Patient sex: F
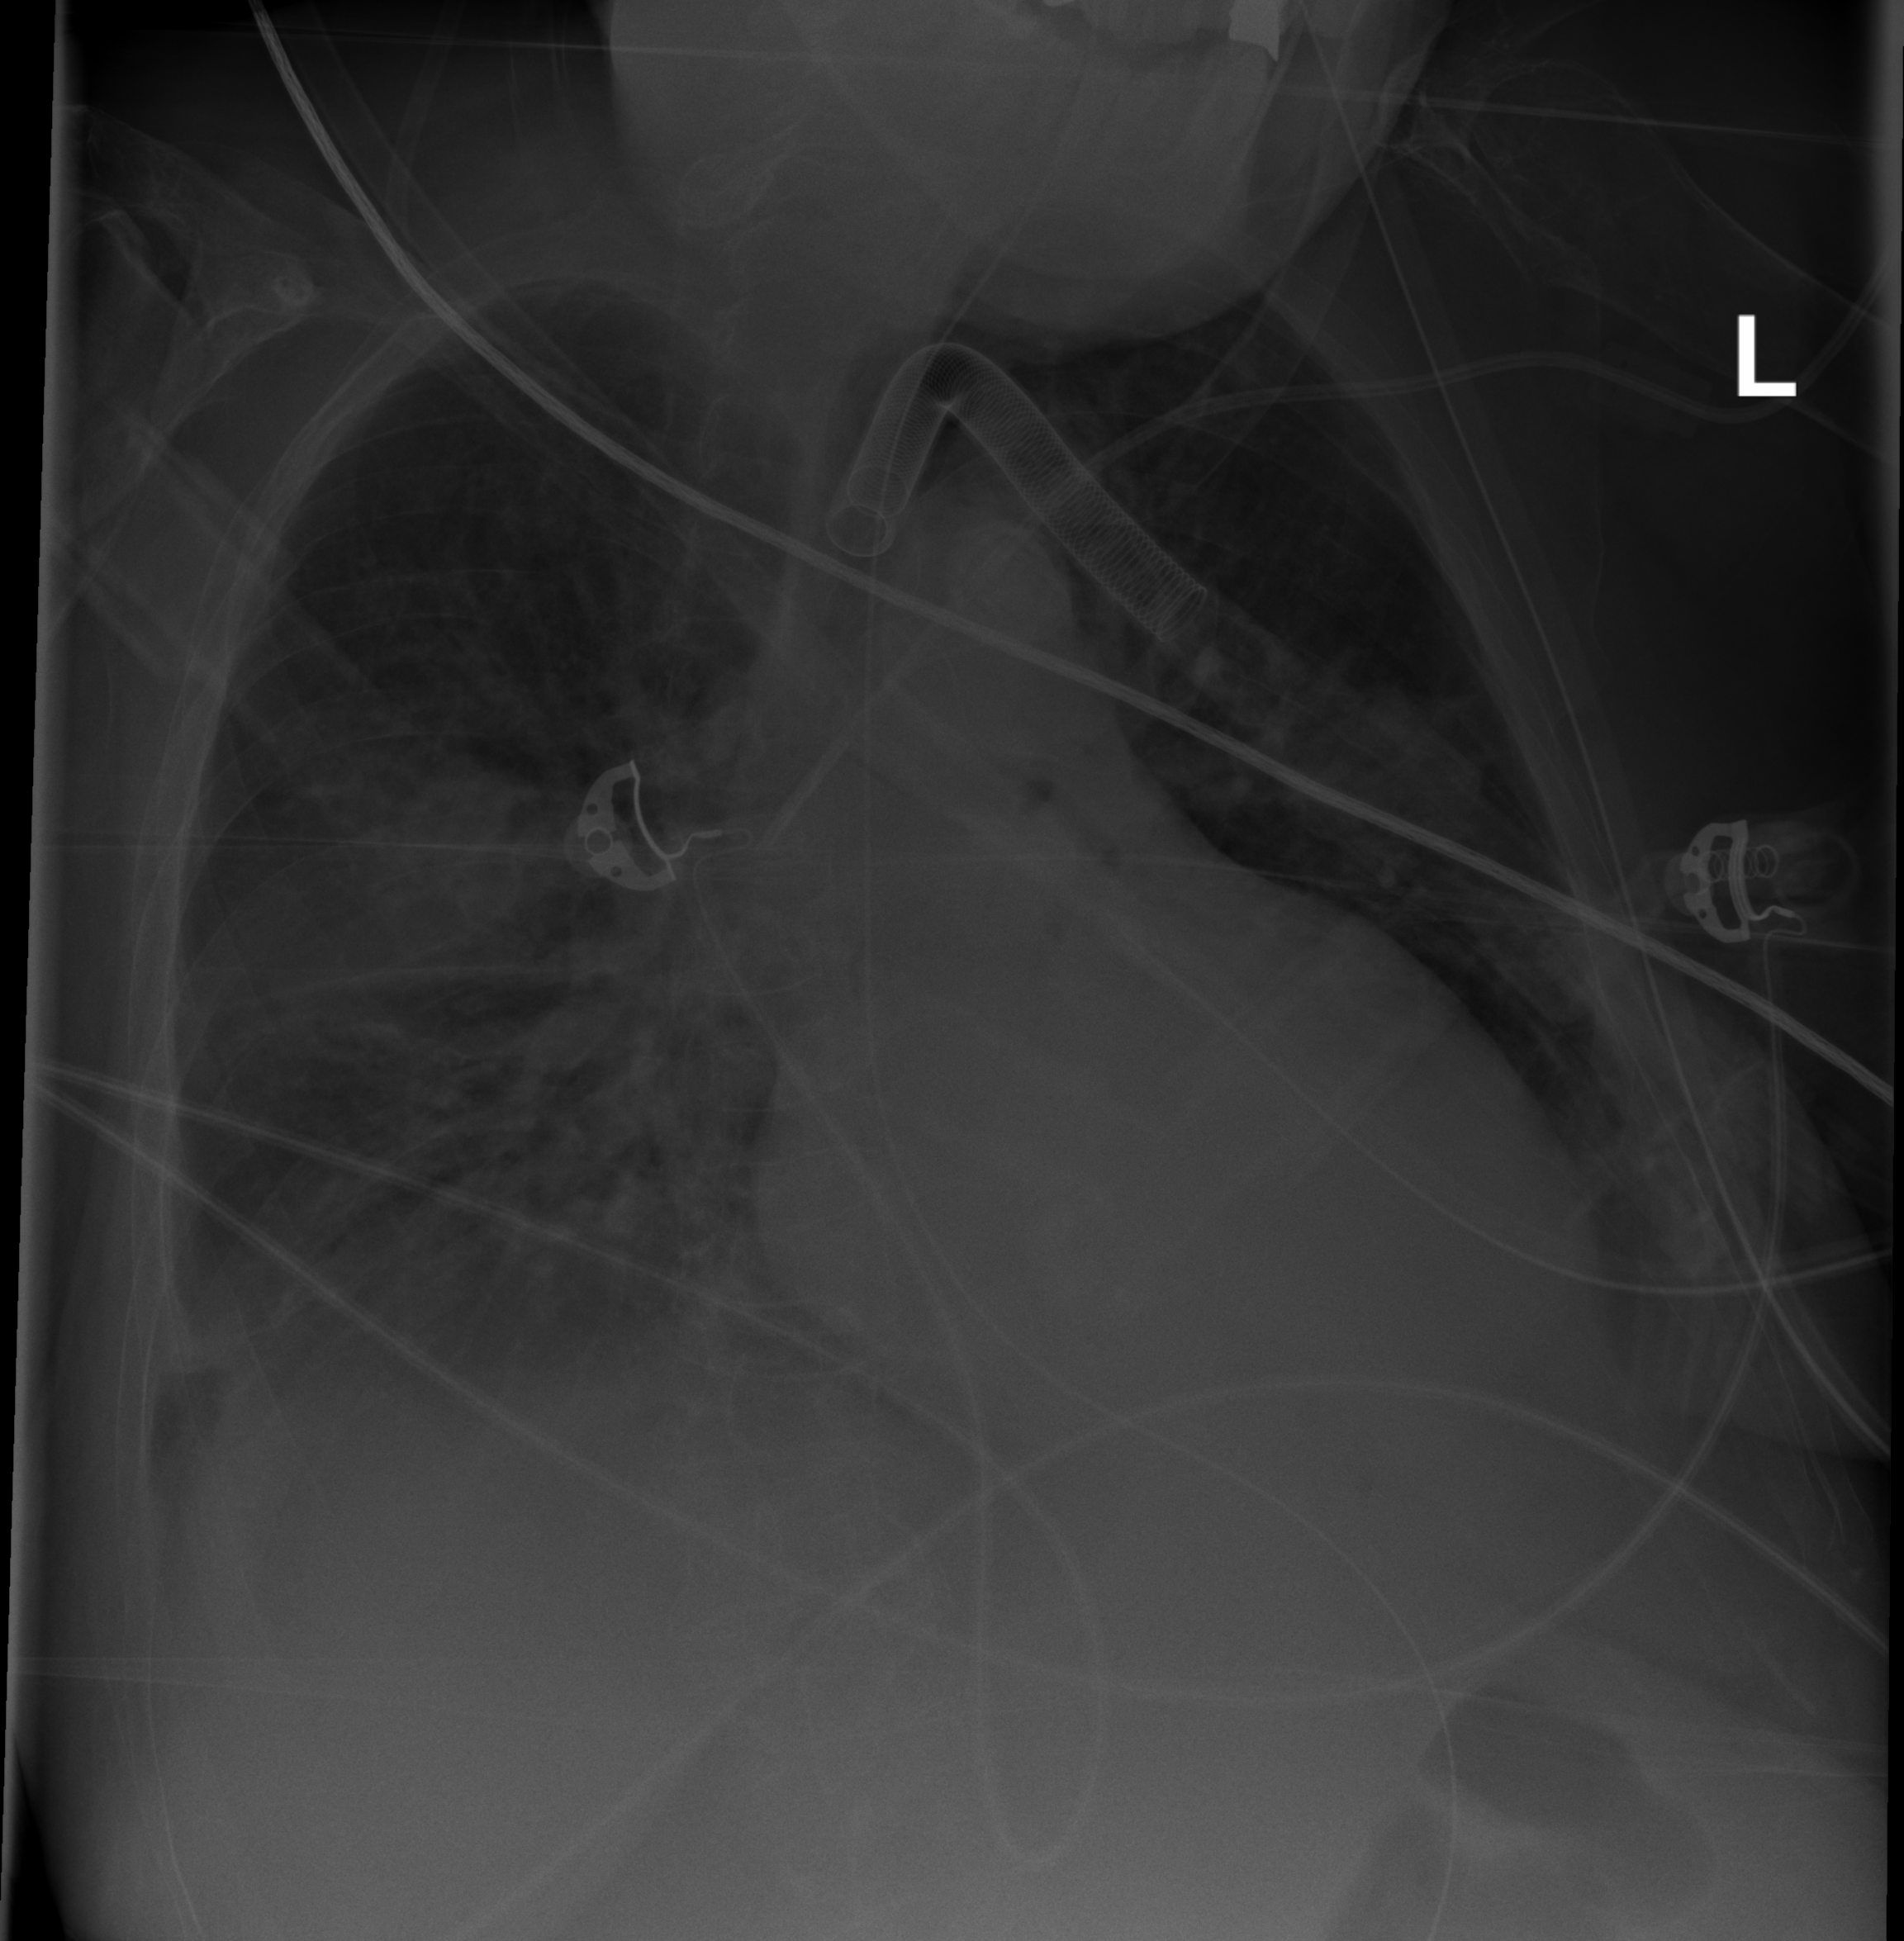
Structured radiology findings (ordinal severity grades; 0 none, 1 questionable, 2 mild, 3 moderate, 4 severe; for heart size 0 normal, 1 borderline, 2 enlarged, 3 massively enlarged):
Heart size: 1
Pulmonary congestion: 2
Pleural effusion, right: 2
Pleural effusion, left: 1
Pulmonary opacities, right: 2
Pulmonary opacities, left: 1
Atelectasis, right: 2
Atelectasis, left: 3